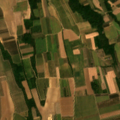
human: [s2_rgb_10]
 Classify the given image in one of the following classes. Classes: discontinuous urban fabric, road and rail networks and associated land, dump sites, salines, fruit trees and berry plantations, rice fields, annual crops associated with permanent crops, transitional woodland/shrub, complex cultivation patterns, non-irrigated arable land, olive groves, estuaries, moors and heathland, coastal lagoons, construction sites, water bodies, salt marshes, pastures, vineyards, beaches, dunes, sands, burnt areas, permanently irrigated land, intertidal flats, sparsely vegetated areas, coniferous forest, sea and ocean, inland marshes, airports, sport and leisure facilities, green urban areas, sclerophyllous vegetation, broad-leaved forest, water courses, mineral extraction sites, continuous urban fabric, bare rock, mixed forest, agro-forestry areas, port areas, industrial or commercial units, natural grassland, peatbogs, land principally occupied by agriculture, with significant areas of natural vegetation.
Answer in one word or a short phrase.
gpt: non-irrigated arable land, fruit trees and berry plantations, complex cultivation patterns, land principally occupied by agriculture, with significant areas of natural vegetation